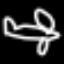
Label: airplane